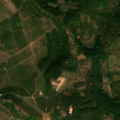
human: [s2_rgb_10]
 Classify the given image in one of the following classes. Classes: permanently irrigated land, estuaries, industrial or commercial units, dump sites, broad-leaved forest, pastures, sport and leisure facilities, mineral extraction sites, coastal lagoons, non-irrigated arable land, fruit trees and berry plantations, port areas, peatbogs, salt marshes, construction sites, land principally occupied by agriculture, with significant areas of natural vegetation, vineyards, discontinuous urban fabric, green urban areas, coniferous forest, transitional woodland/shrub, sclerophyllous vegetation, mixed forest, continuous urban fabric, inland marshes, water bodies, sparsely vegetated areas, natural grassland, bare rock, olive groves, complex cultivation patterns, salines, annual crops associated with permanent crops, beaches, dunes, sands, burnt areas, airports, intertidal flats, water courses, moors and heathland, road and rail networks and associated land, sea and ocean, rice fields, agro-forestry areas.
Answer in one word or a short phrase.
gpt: vineyards, complex cultivation patterns, land principally occupied by agriculture, with significant areas of natural vegetation, broad-leaved forest